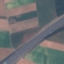
Land use / land cover class: Highway